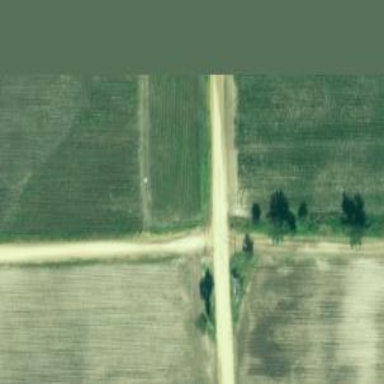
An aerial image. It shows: Unclassified road.